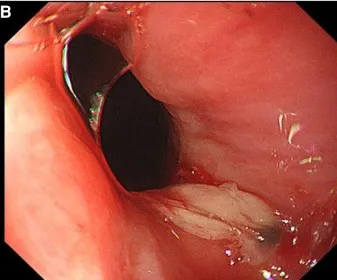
Upper gastrointestinal endoscopy. (B) A large ulcer in the lower esophagus near the pyloric ostium.
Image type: endoscopy (gi_endoscopy)